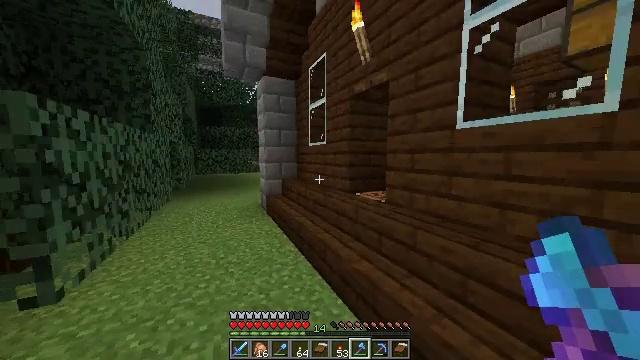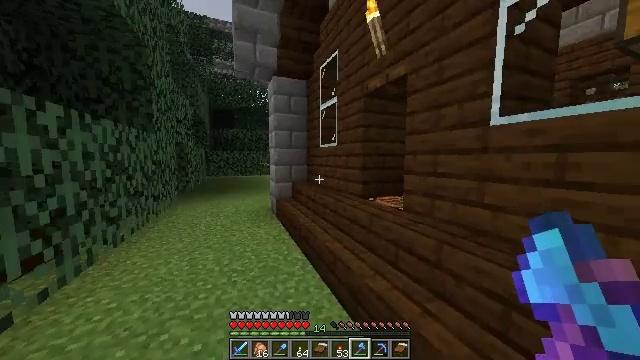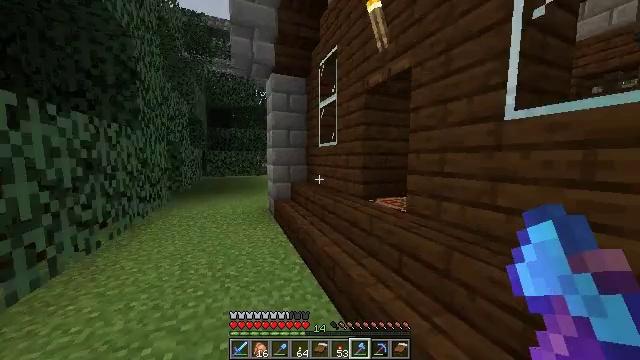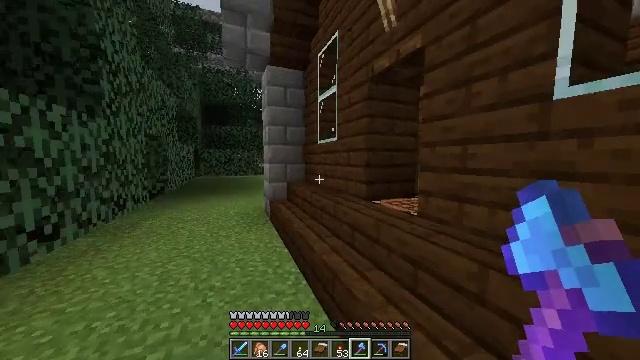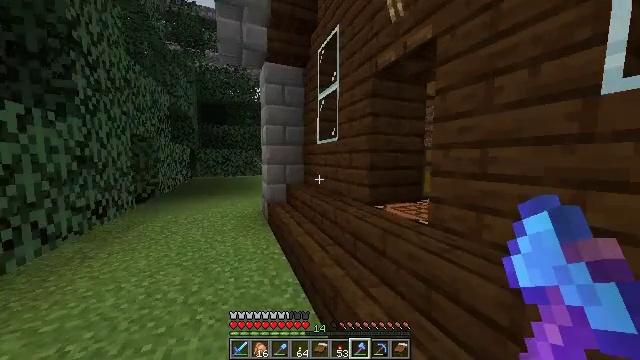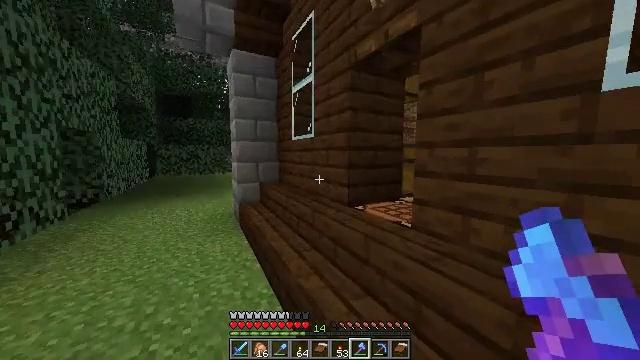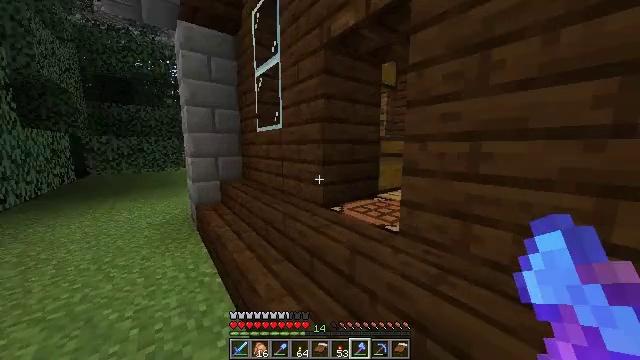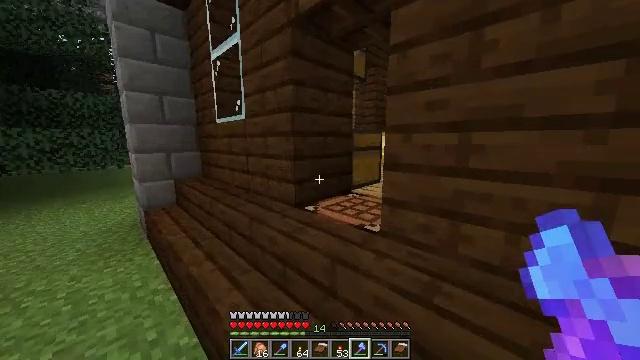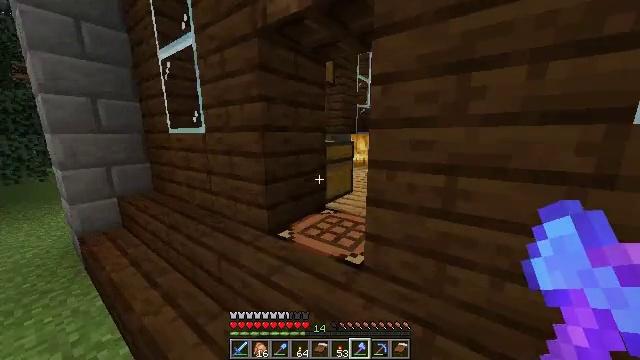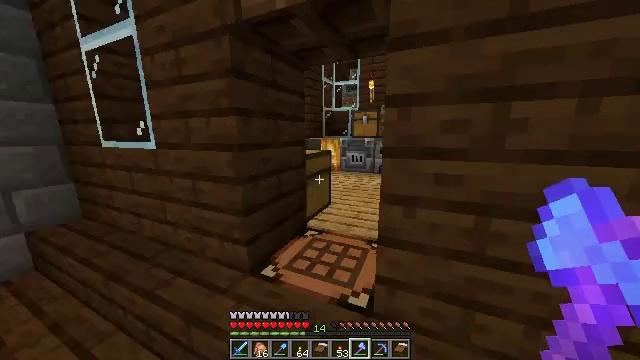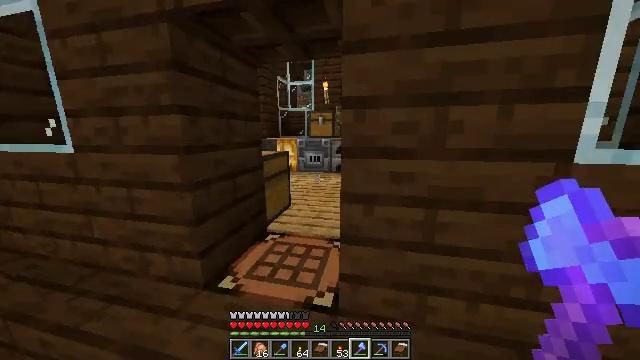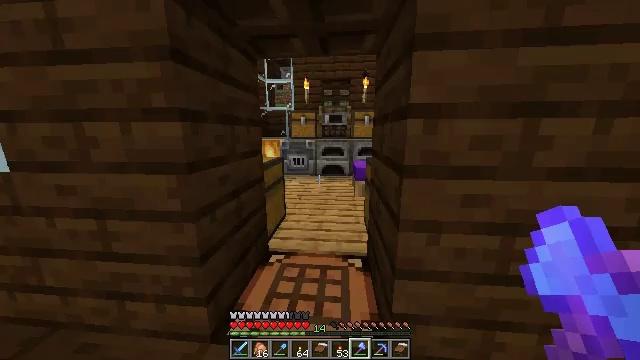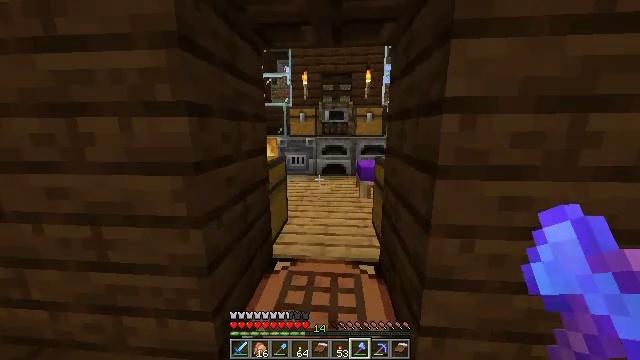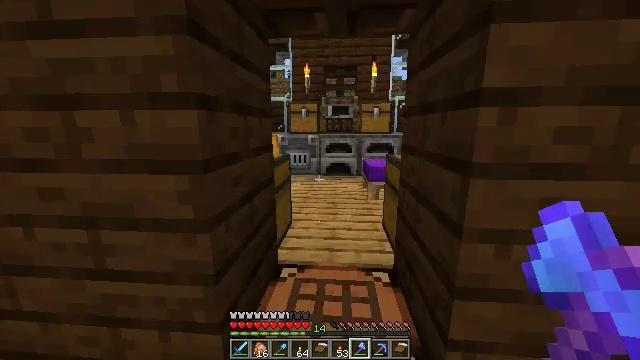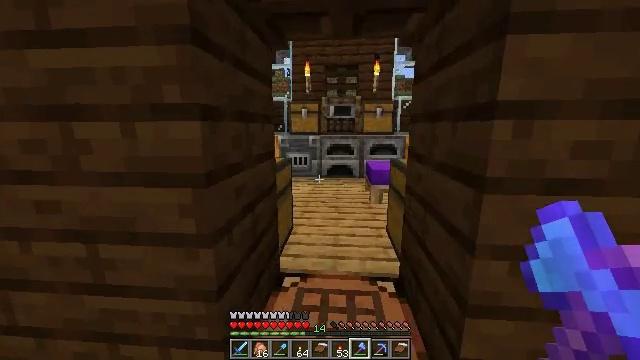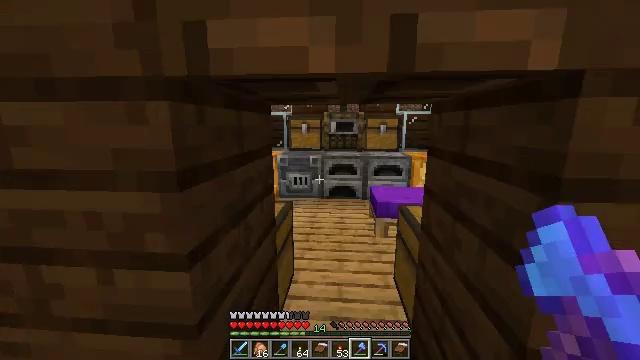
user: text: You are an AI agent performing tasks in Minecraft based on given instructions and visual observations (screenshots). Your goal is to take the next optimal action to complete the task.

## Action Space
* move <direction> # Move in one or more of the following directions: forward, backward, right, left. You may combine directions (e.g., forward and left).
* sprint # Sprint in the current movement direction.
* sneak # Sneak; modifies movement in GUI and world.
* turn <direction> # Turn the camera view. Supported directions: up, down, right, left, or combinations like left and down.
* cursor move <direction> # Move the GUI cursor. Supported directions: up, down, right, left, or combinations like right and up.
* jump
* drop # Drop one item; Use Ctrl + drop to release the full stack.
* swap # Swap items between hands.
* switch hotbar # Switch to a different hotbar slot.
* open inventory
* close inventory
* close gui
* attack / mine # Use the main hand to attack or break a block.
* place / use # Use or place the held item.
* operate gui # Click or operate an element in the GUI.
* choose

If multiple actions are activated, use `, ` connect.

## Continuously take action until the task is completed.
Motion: motion action
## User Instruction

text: Put wool and dye in a crafting table to craft a brown bed.
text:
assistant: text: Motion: move forward, sprint, turn left
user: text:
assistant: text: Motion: move forward
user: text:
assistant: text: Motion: move forward
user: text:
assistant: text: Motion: move forward
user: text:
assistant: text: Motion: move forward, turn right and down
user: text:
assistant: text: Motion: move forward, turn right and down
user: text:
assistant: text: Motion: move forward, turn right and down
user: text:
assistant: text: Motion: move forward and move left, turn right and down
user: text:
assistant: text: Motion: move forward and move left, turn right
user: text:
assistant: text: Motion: move forward and move left, turn right
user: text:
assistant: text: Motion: move left, turn right
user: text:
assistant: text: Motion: no_op
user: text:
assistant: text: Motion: no_op
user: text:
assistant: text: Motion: move forward
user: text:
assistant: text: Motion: move forward
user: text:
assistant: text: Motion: move forward
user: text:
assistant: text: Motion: move forward
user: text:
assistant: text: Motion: move forward, turn right and down
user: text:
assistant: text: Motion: move forward, sprint, turn right
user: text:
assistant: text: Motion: move forward, sprint, turn right
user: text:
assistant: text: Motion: move forward, sprint
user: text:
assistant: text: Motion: move forward
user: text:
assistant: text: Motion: move forward
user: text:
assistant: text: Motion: move forward
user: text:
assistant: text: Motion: move forward, sprint
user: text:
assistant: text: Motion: move forward, sprint
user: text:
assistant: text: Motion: move forward, sprint, turn left and down
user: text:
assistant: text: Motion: move forward, turn left and down
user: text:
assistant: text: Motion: move forward, turn left and down
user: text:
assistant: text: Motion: turn left